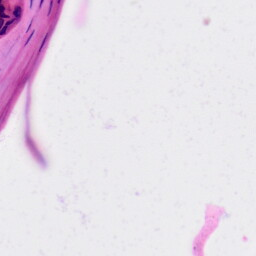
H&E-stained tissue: Skin